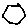
Label: hexagon